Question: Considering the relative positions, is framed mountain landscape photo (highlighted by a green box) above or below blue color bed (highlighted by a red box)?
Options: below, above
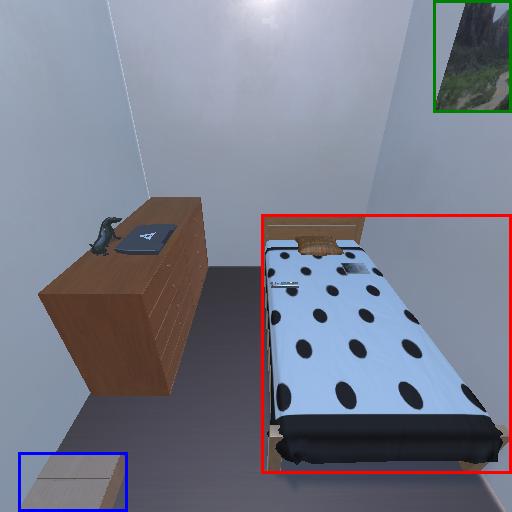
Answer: below